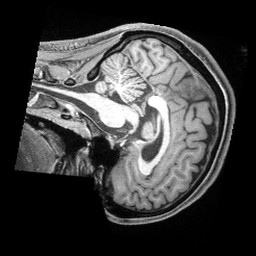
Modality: T1w
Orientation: sagittal